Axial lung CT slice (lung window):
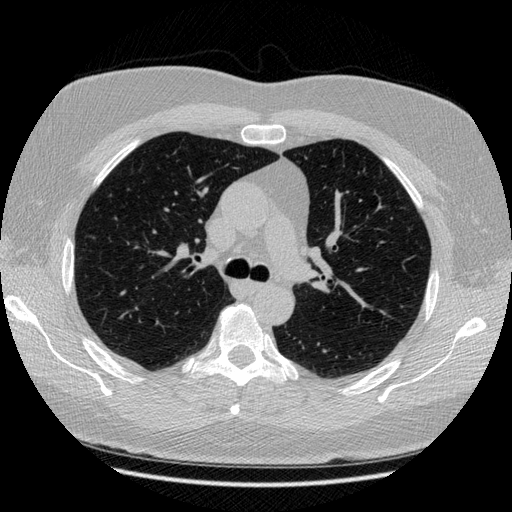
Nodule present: no